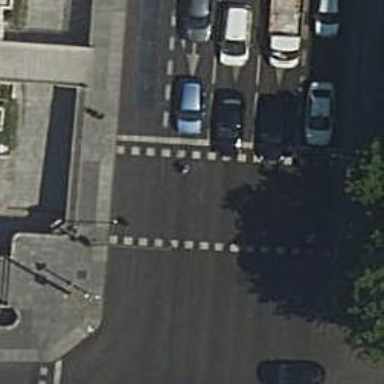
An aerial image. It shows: View of zebra crossing with traffic signals.